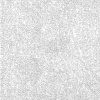
Atmospheric dust classification: dusty